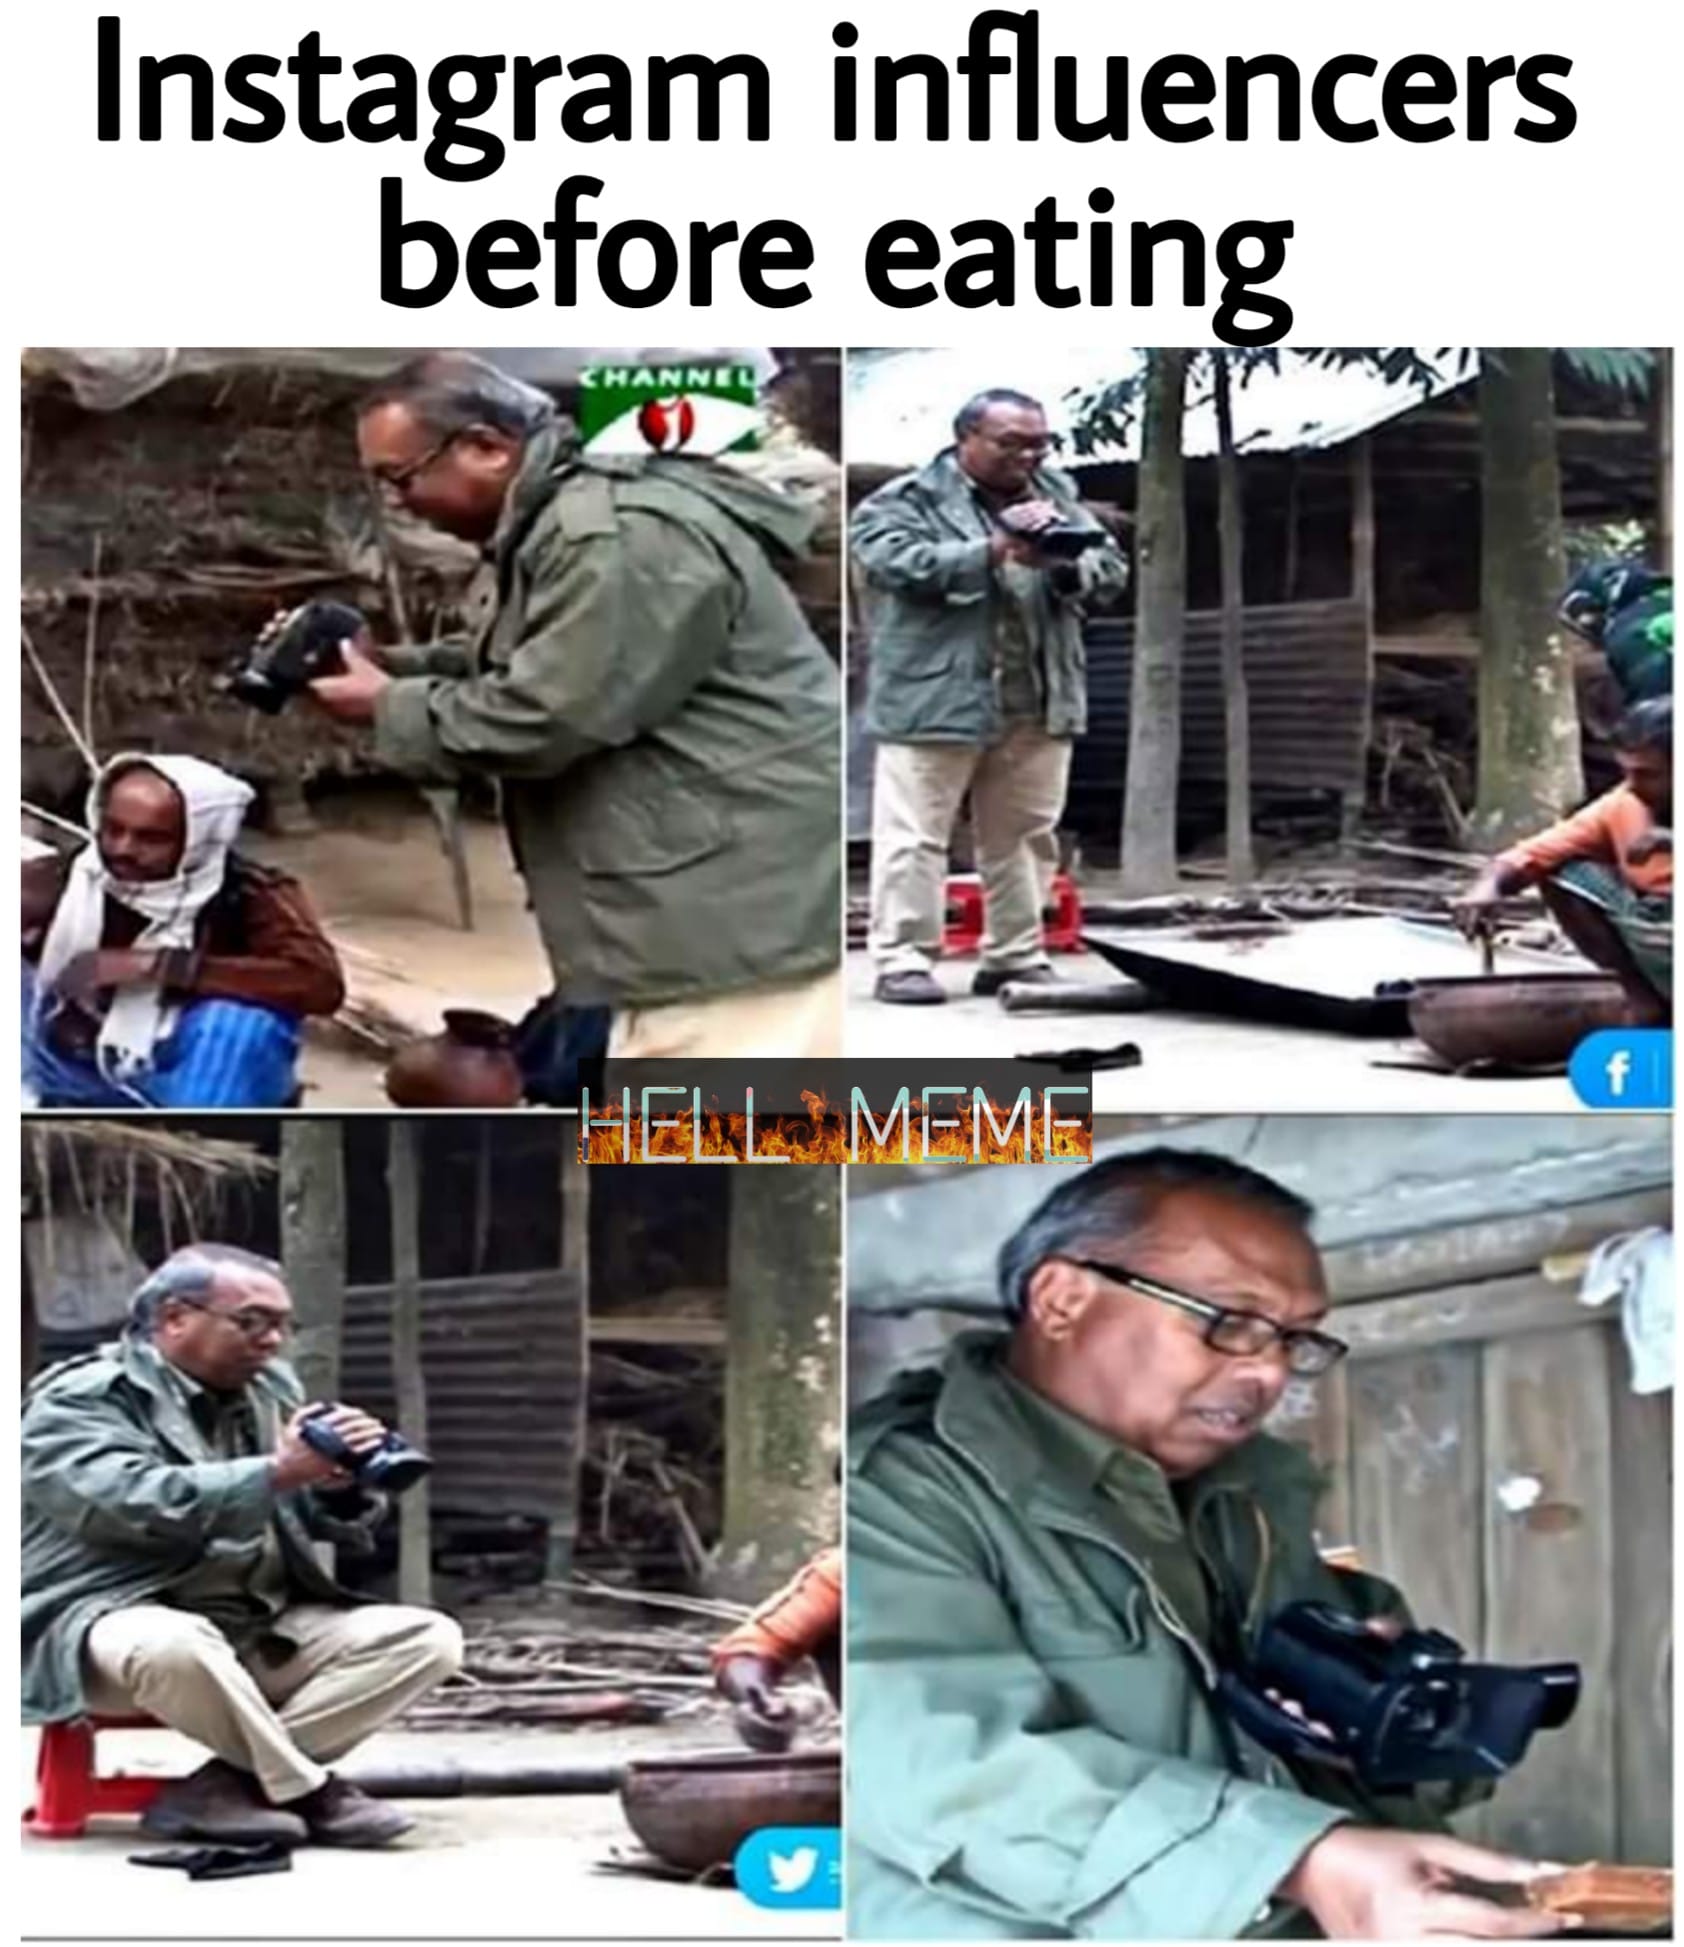
Caption: Instagram influencers before eating
Label: hate